Question: I'm trying to synchronize X-Axis of selected panes in the Zedgraph,
Currently I've panes:

with the help of the follwoing property I can synchronize X-Axis of all the available panes:
'''
zedGraphControl1.IsSynchronizeXAxes = true;
'''
---
but I want to synchronize just , is it possible?
Many Thanks for your time...:)
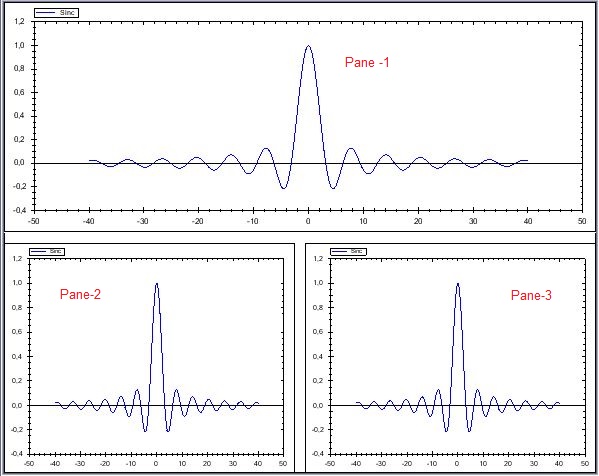
Answer: 1. List item
Yes it is.
Basically, you have to hook to the ZoomEvent, then catch the pane which has been panned or zoomed, using 'FindPane', apply its Scale Min and Max properties to the others, then do an 'AxisChange' if some other Scale properties are set to 'Auto'.
Assuming the GraphPane object you want to exclude is 'excludedGraphPane'
'''
void zedGraphControl1_ZoomEvent(ZedGraph.ZedGraphControl z, ZedGraph.ZoomState oldState, ZedGraph.ZoomState newState)
{
GraphPane pane;
using (var g = z.CreateGraphics())
pane = z.MasterPane.FindPane(z.PointToClient(MousePosition));
// The excludedGraphPane has to remain independant
if (pane == null || pane == excludedGraphPane)
return;
foreach (var gp in z.MasterPane.PaneList)
{
if (gp == pane || gp == excludedGraphPane)
continue;
gp.XAxis.Scale.Min = pane.XAxis.Scale.Min;
gp.XAxis.Scale.Max = pane.XAxis.Scale.Max;
gp.AxisChange(); // Only necessary if one or more scale property is set to Auto.
}
z.Invalidate();
}
'''
Of course, because the synchronization is done manually now, you need to set
'''
zedGraphControl1.IsSynchronizeXAxes = false;
'''